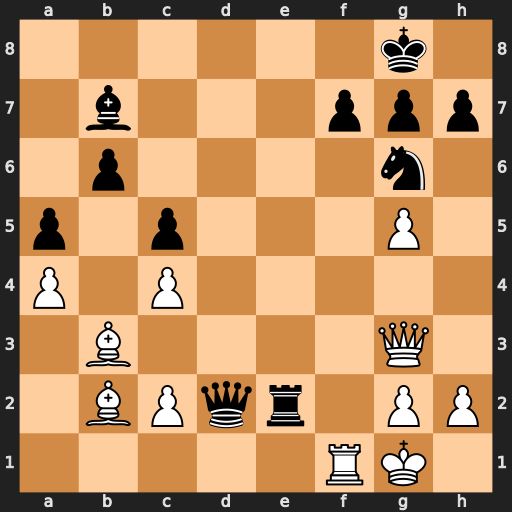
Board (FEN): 6k1/1b3ppp/1p4n1/p1p3P1/P1P5/1B4Q1/1BPqr1PP/5RK1
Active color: w
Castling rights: -
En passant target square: -
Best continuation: Qb8+ Nf8 Qxb7 Qe3+ Kh1 Qf2 Qf3 Qxf3 gxf3